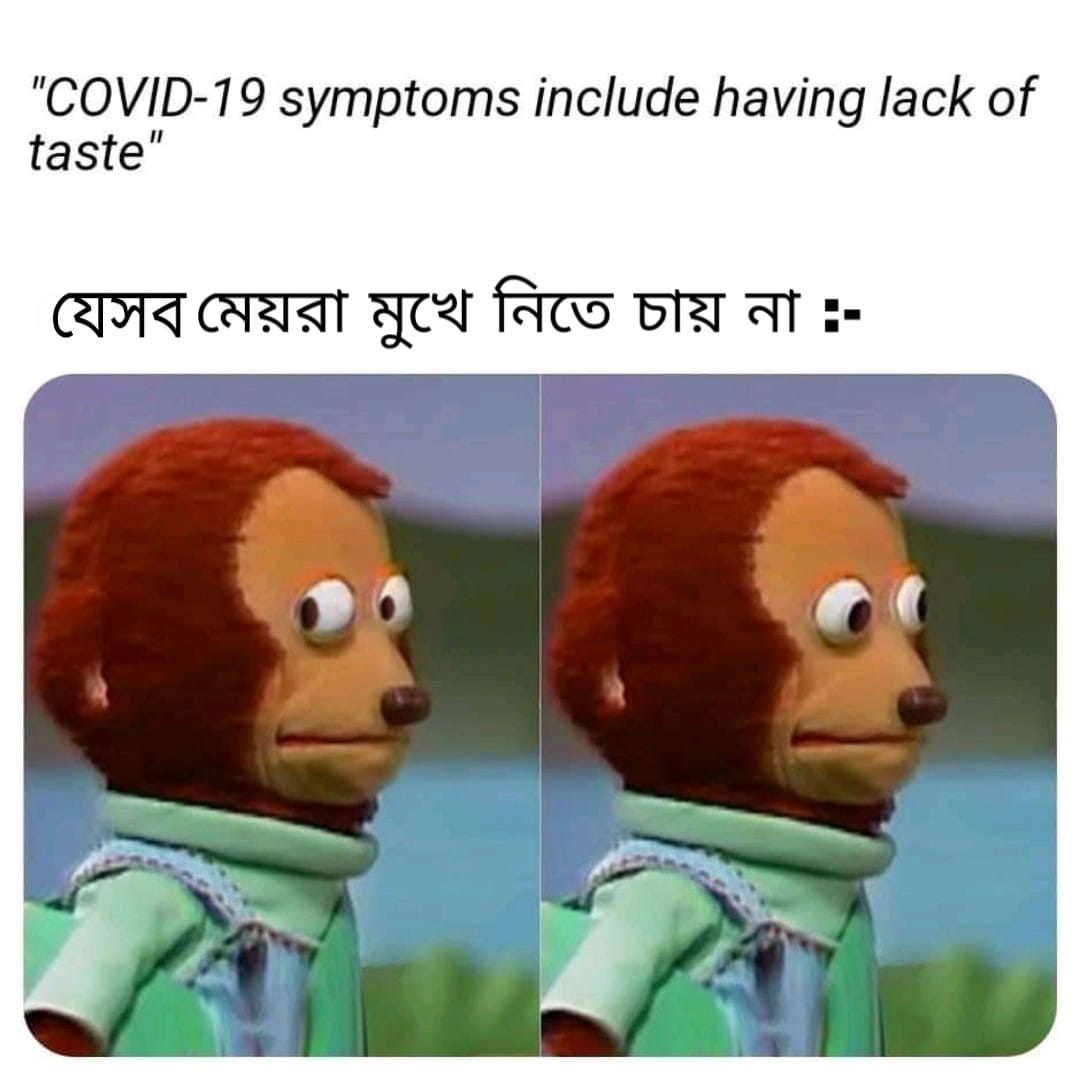
Caption: " COVID-19 symptoms include having lack of taste " যেসব মেয়েরা মুখে নিতে চায় না
Label: hate